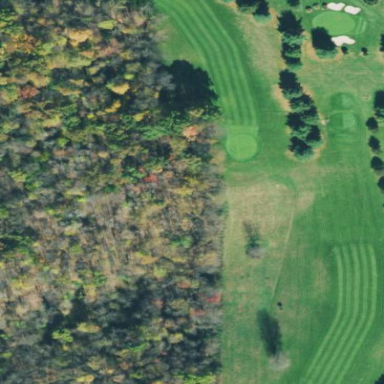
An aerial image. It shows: Golf fairway in the image.